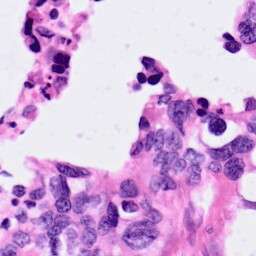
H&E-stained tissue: Pancreatic